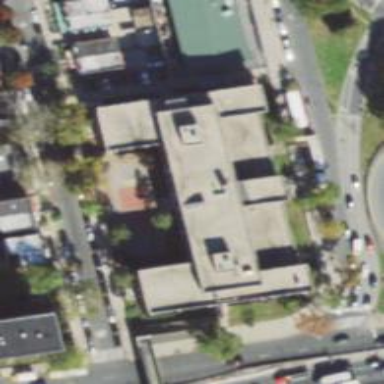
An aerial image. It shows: School.